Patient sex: M
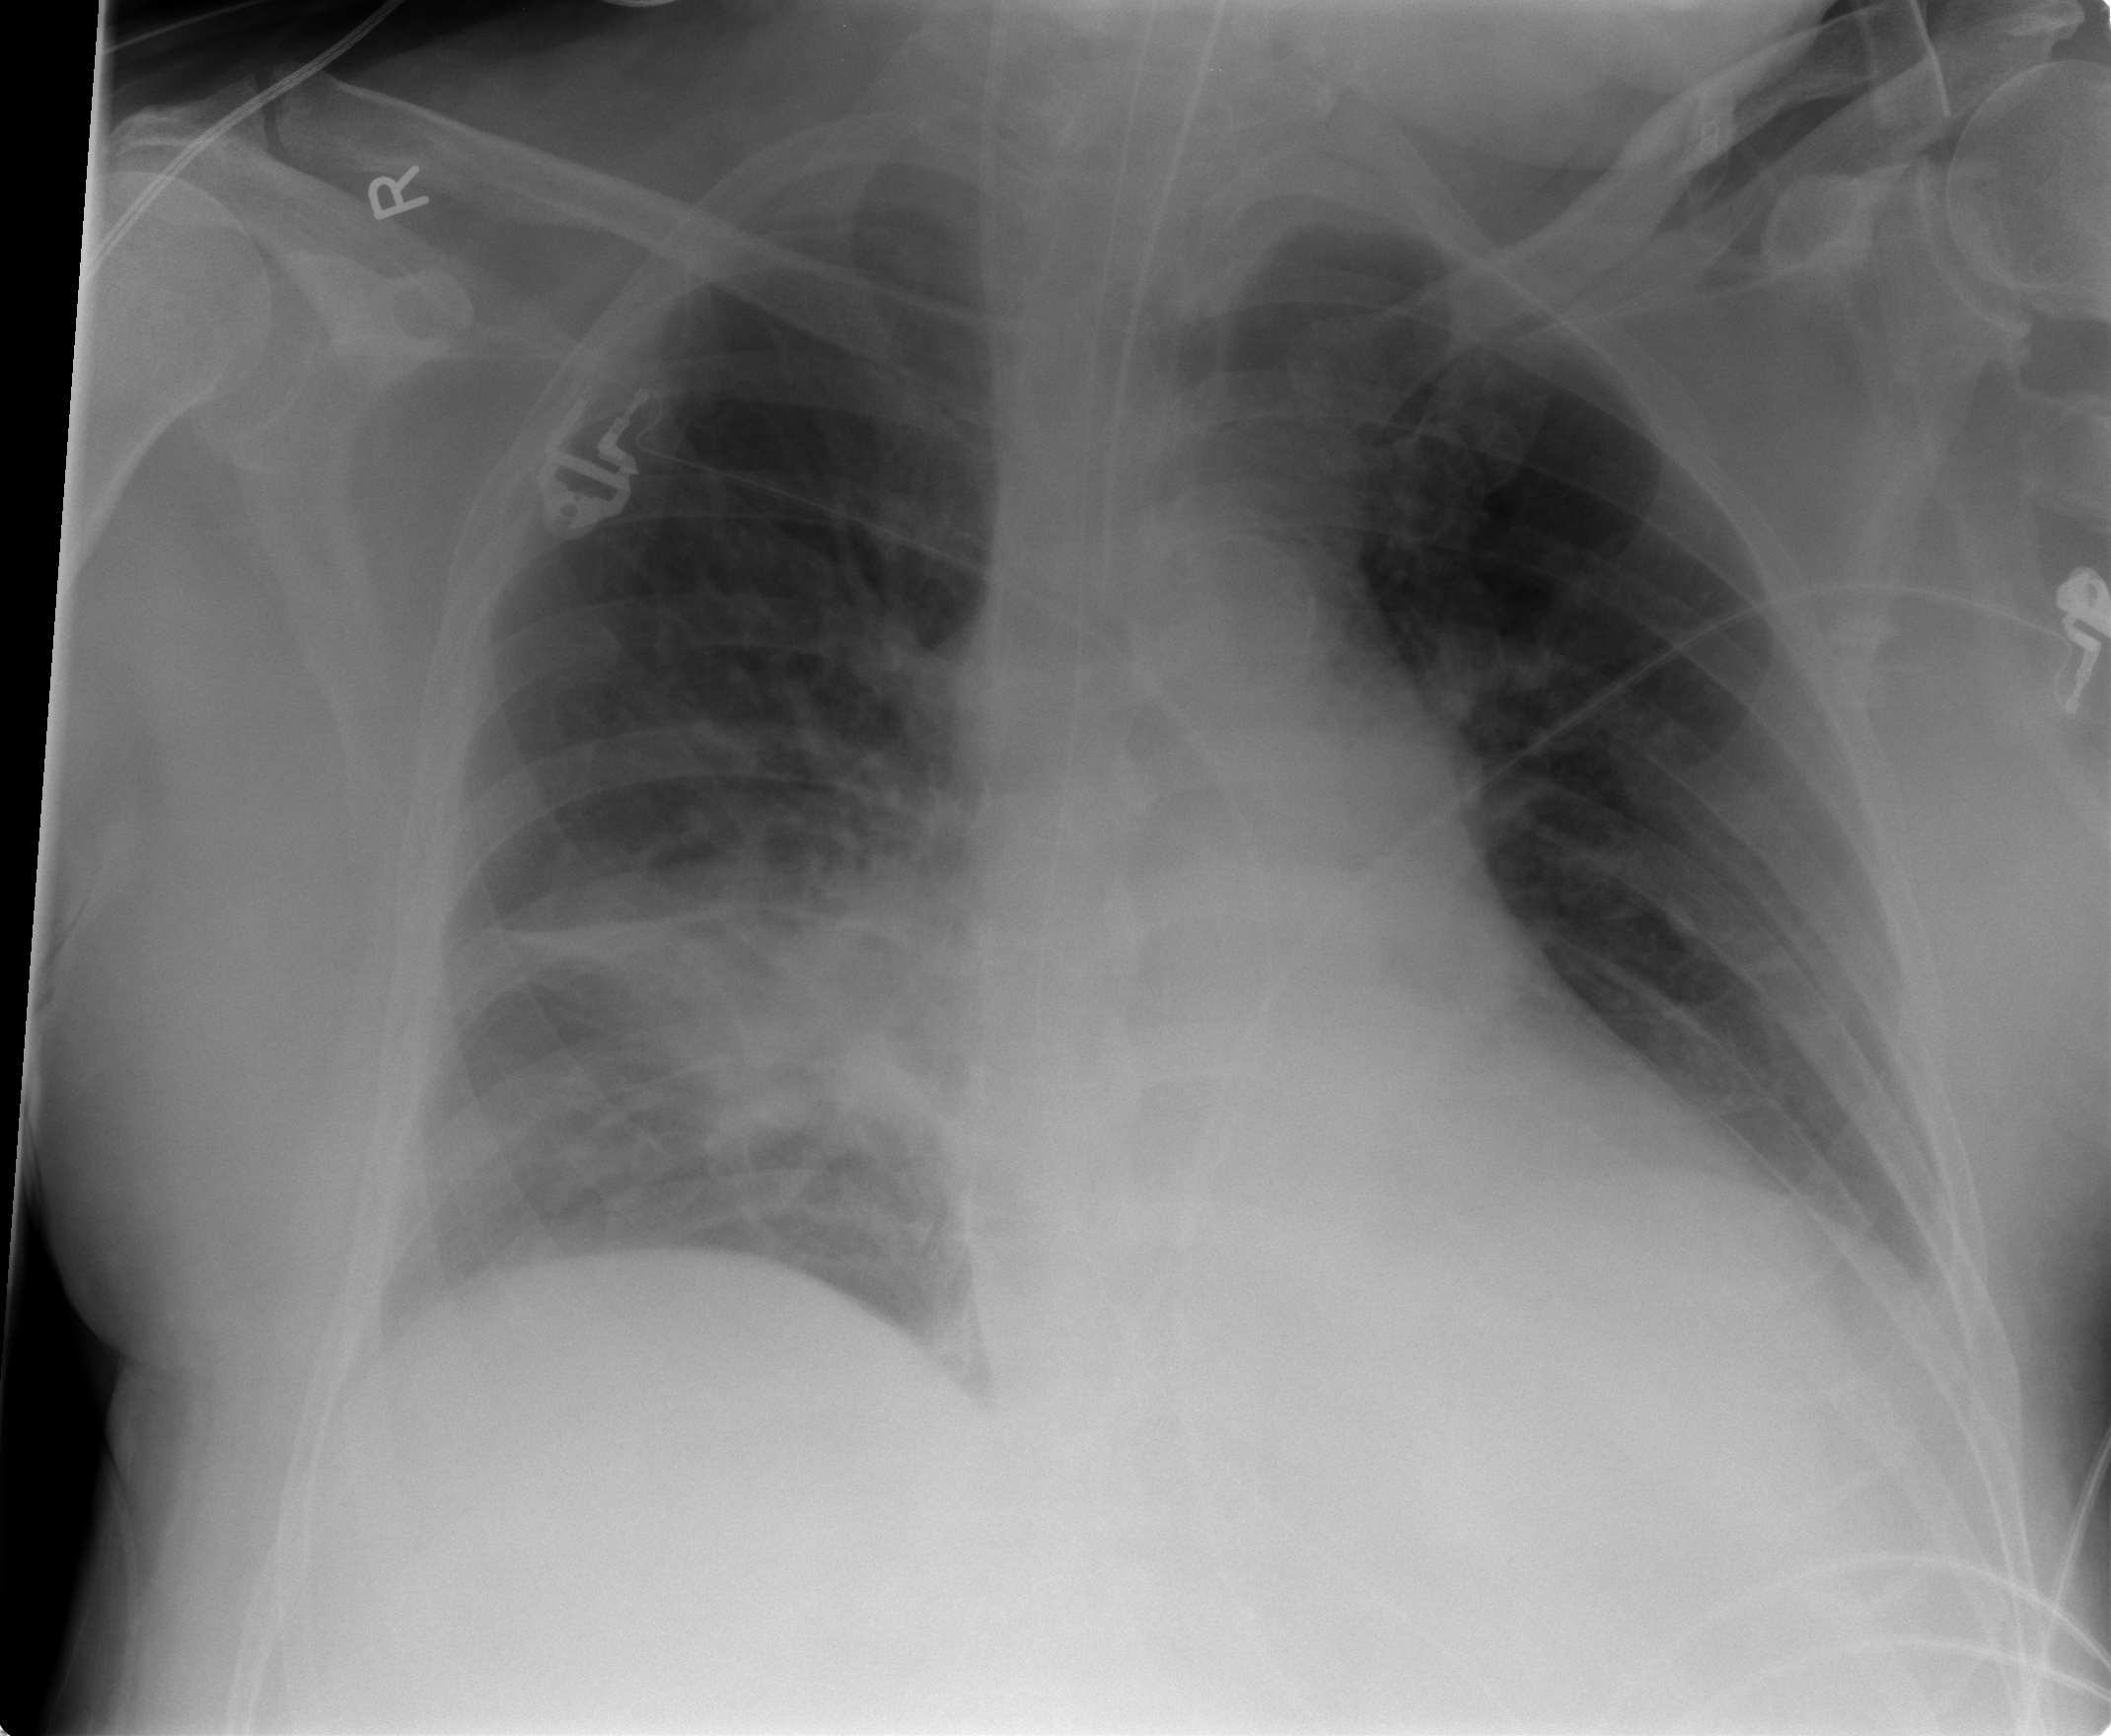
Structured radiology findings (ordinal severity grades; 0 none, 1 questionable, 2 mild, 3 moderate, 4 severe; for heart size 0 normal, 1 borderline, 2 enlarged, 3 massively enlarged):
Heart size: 0
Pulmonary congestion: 1
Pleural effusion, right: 1
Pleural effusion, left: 0
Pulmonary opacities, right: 3
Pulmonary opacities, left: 2
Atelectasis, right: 2
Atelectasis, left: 2